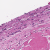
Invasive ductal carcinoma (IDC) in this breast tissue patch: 0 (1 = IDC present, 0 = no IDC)